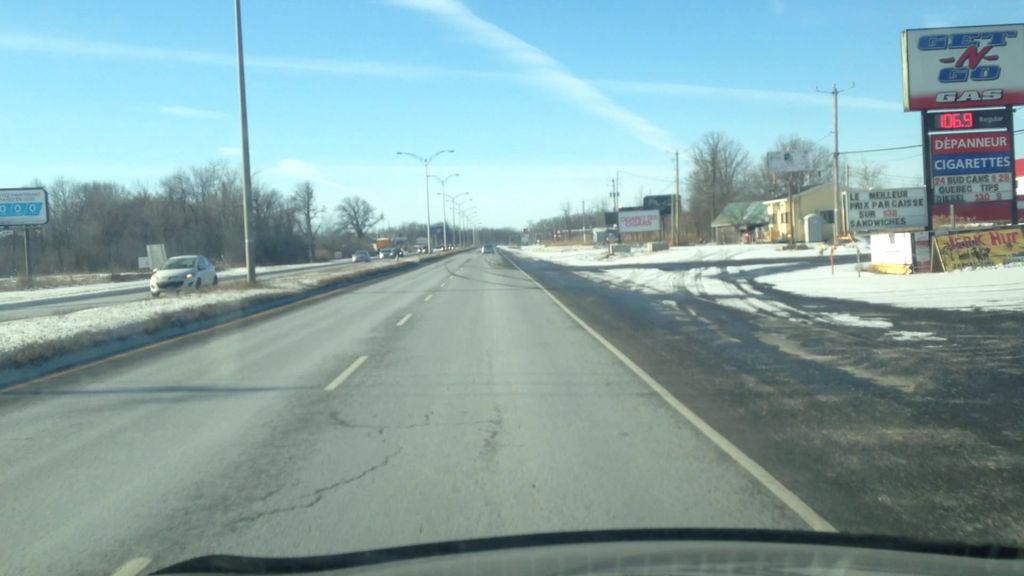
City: montreal